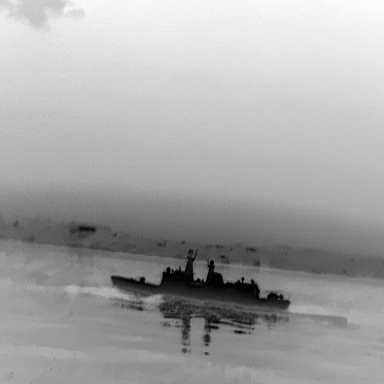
There is a warship in the infrared image.